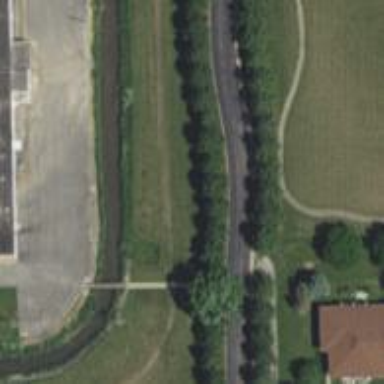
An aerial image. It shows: Driveway.